Field crop: maize
Growth stage: 2
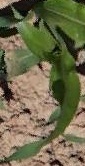
Species: maize